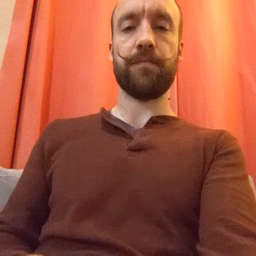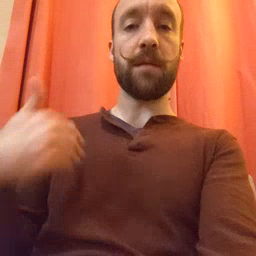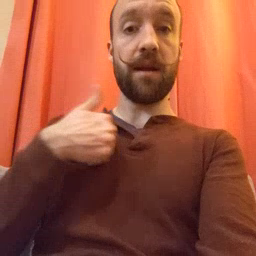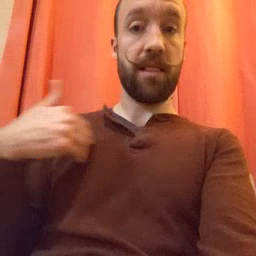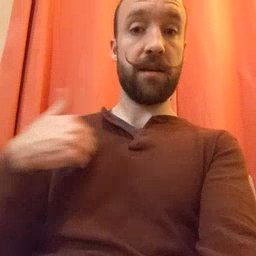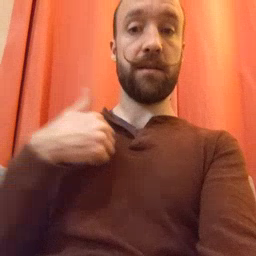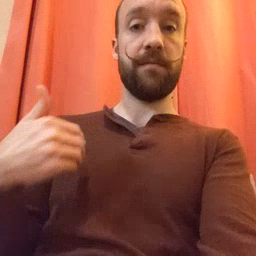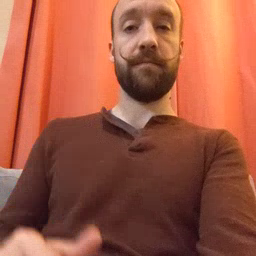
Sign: animal